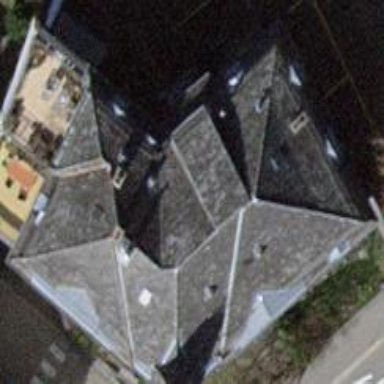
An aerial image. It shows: The building has hipped roof.